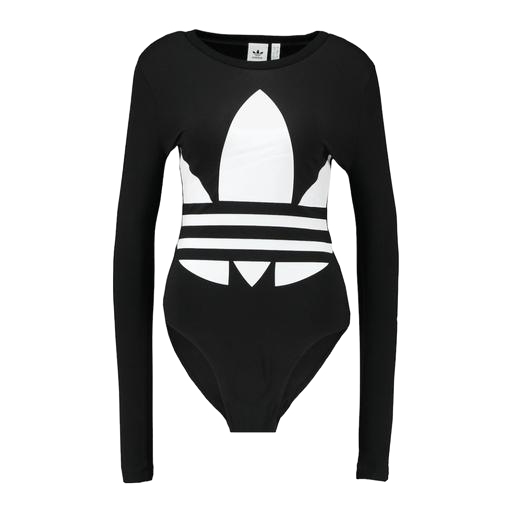
long-sleeve top, longsleeve t-shirt, black white long sleeve t-shirt, white background